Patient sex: M
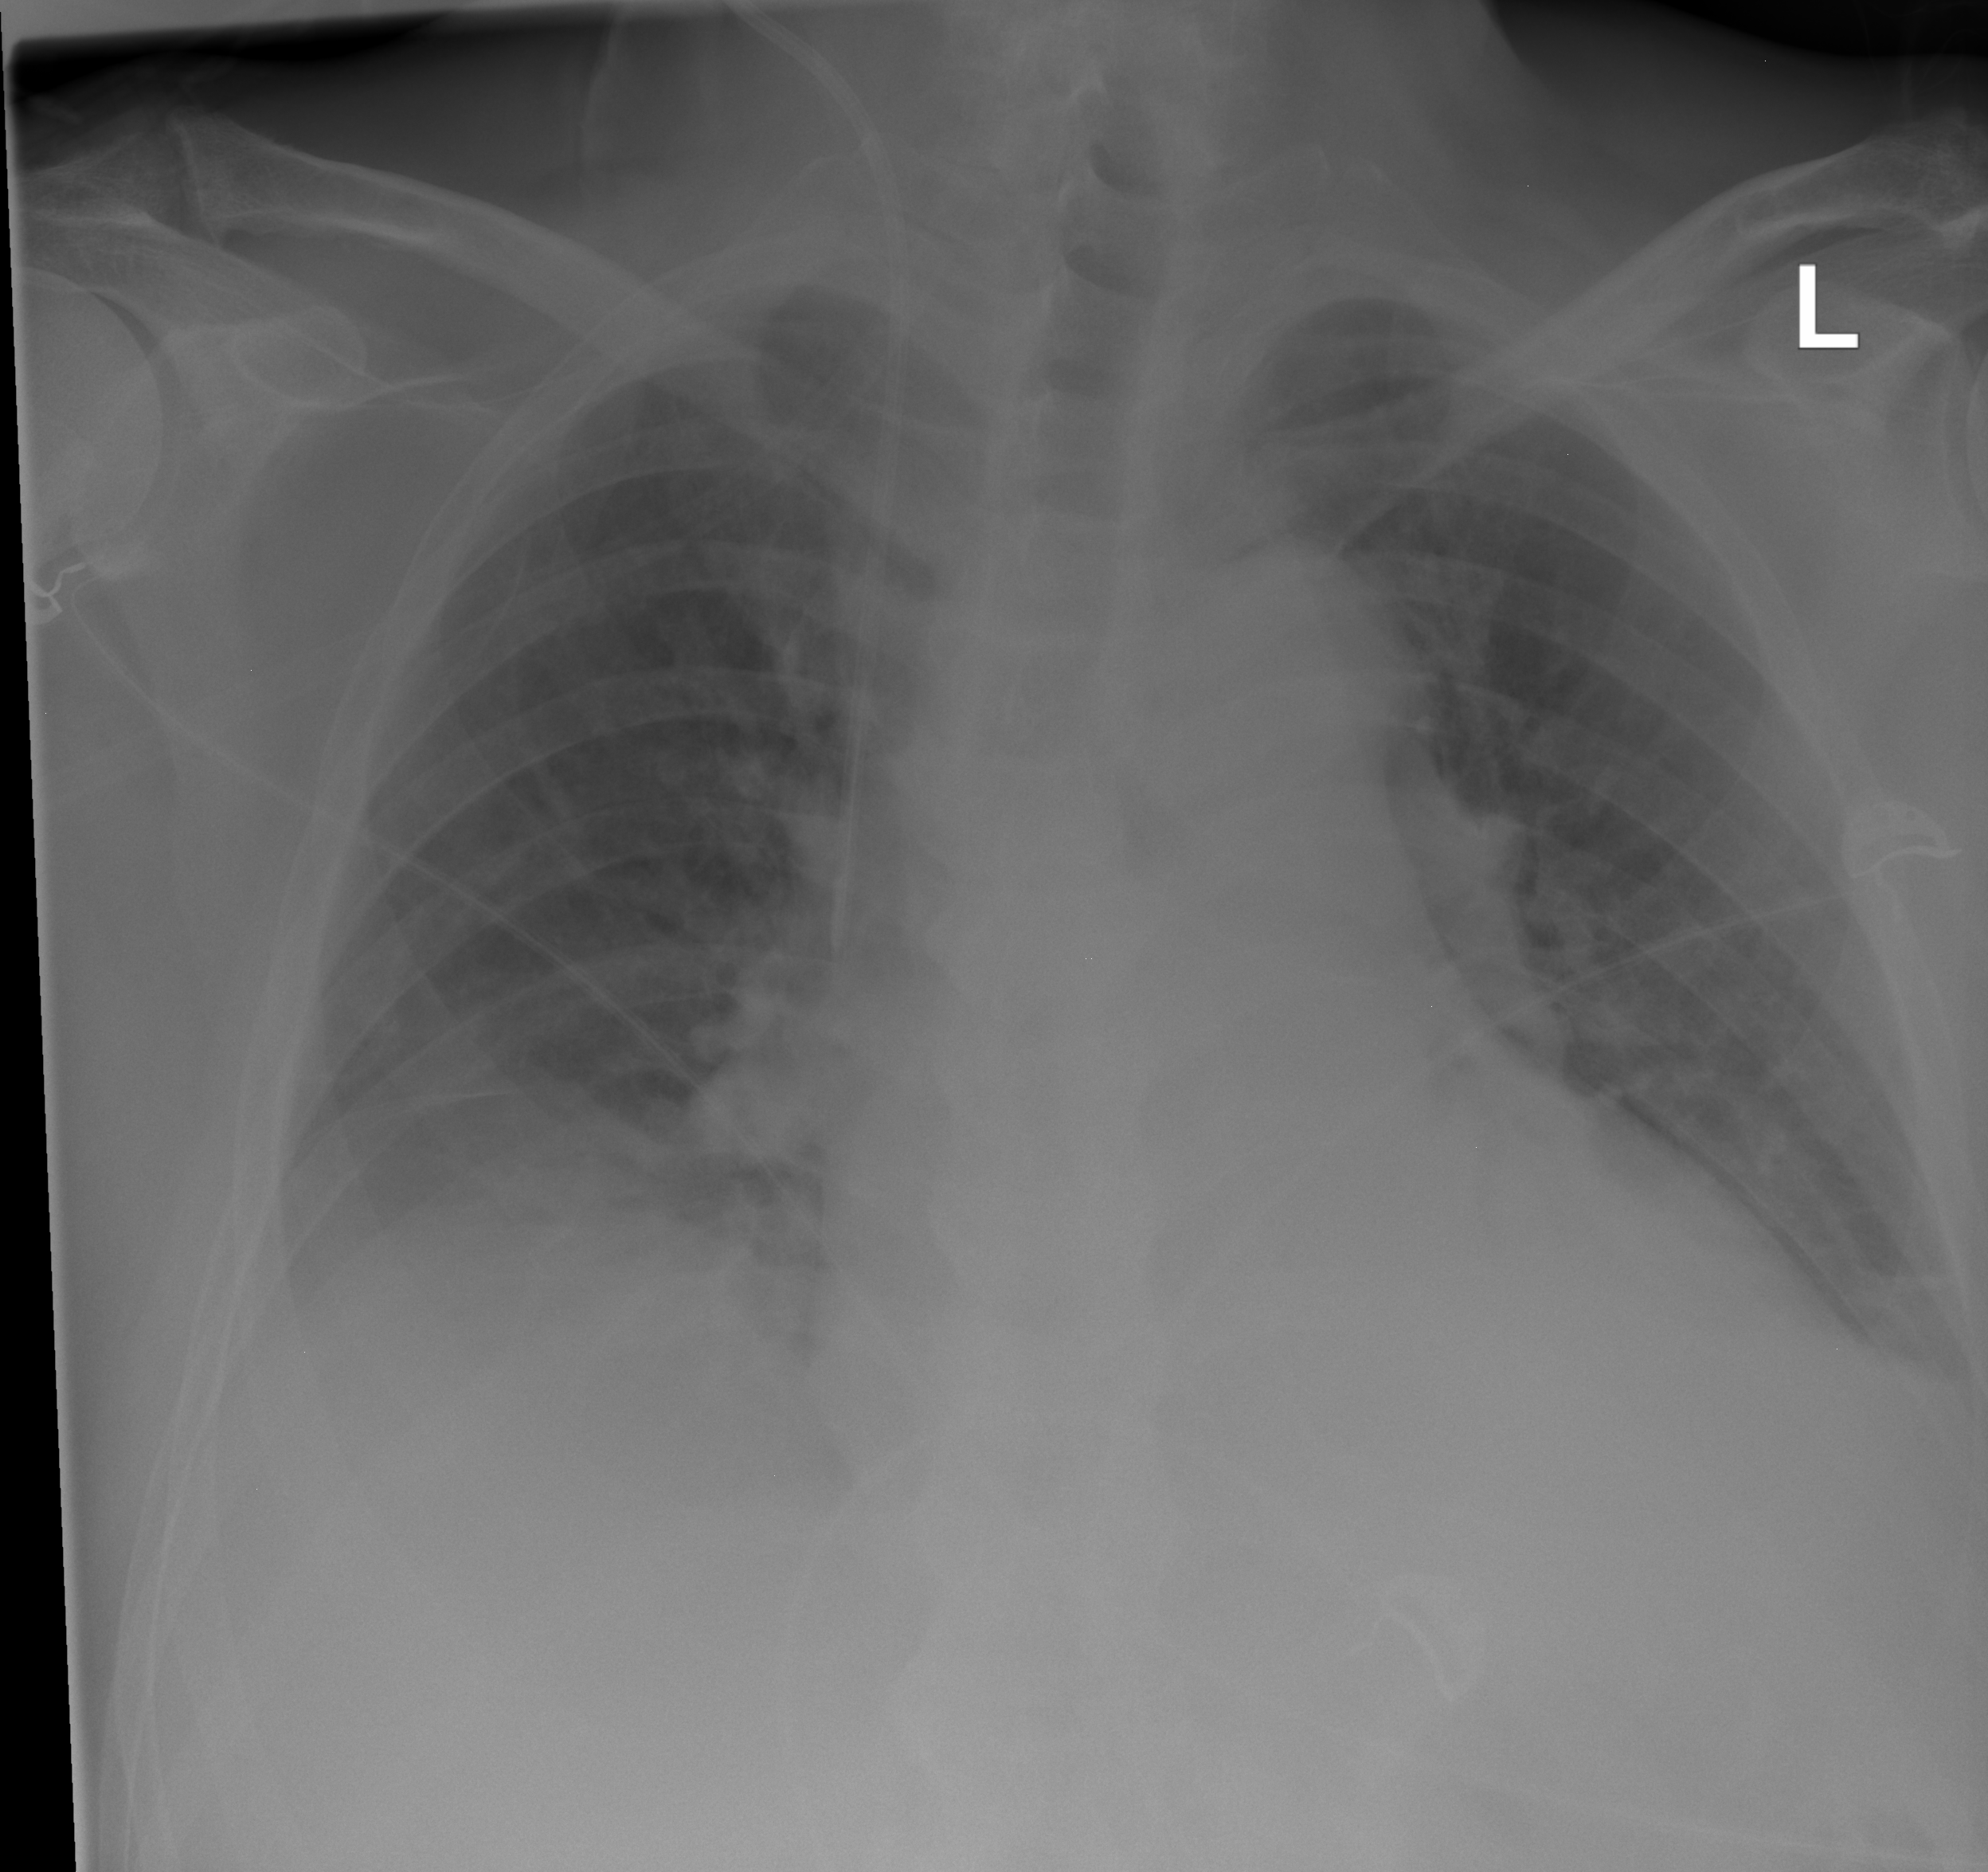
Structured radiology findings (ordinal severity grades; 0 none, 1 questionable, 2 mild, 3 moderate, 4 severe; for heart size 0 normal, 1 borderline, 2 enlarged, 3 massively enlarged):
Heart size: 2
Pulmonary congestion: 0
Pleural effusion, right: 2
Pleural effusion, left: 2
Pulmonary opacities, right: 2
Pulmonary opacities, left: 0
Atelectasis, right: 0
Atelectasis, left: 0